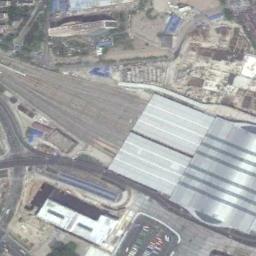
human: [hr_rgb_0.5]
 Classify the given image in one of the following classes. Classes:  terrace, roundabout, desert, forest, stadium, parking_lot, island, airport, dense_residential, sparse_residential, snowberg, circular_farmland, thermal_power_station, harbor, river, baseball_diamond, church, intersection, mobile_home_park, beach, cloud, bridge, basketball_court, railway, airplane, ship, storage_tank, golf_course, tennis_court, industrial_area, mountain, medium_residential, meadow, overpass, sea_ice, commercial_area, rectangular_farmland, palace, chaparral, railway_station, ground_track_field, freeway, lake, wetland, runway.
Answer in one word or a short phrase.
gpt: railway_station